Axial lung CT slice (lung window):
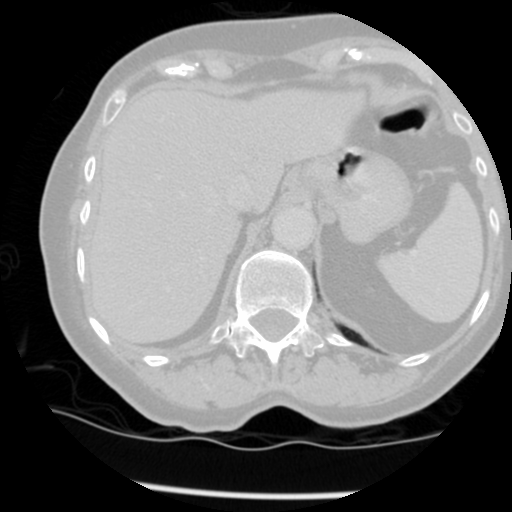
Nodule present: no